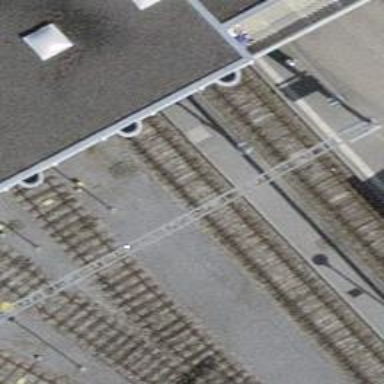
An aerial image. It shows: Railway stop with public transport stop position.